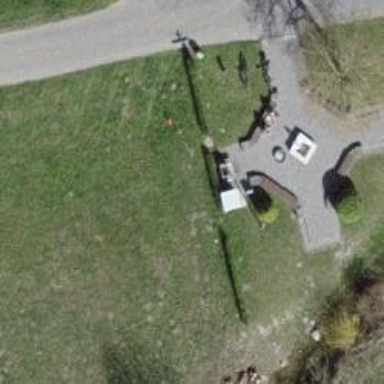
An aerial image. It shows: Barbecue facility.